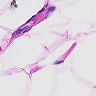
Metastatic tissue present: no